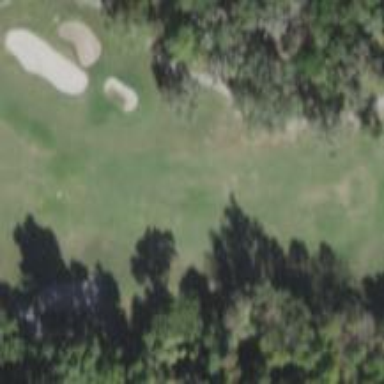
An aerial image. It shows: Scenic golf fairway.